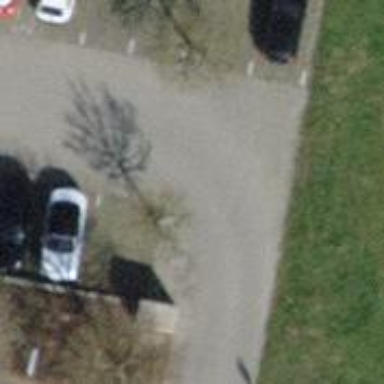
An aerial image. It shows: Parking aisle designated as service road.